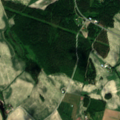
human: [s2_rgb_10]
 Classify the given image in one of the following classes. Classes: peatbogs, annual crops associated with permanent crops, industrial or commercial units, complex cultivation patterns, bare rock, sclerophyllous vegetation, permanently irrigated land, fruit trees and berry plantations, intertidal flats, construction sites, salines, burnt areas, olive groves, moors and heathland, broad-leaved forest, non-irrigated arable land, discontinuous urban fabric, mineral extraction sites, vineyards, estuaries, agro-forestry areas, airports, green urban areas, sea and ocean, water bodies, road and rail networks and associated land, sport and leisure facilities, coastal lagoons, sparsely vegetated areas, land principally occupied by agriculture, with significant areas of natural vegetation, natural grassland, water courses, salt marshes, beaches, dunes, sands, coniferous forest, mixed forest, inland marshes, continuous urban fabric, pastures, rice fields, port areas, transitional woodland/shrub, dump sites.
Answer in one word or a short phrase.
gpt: non-irrigated arable land, land principally occupied by agriculture, with significant areas of natural vegetation, mixed forest